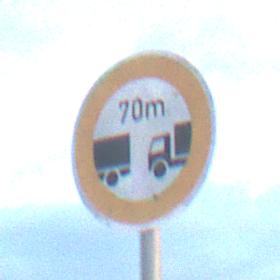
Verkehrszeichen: VerbotUnterschreitenMindestabstand
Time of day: SunriseSunset
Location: Outdoor (Nature)
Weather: PartlyCloudy
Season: NotSpecified
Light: Natural